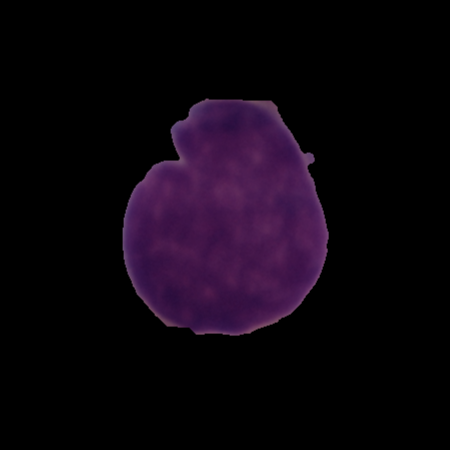
Label: cancer